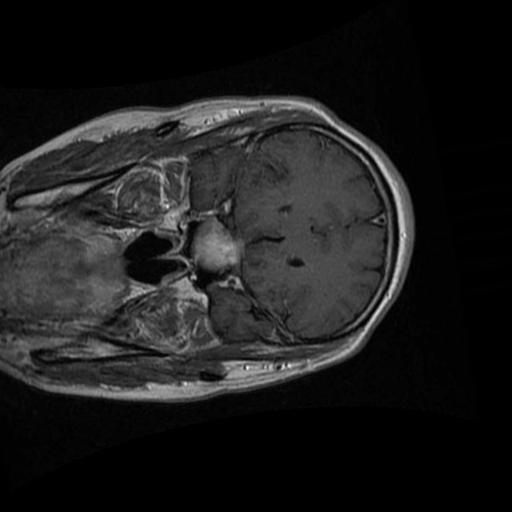
Label: brain_tumor